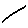
Label: line